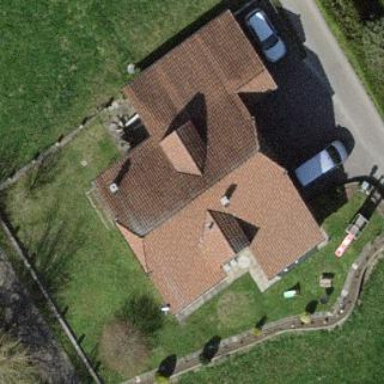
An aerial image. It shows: Simple and straightforward house.